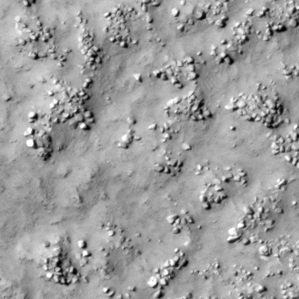
Label: non_frost